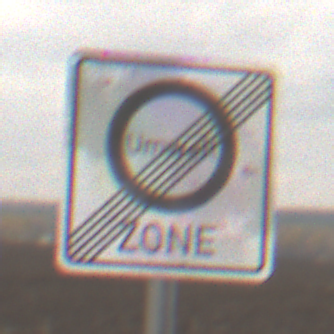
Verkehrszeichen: EndeUmweltzone
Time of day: MorningAfternoon
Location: Outdoor (Nature)
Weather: Overcast
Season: NotSpecified
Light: Natural